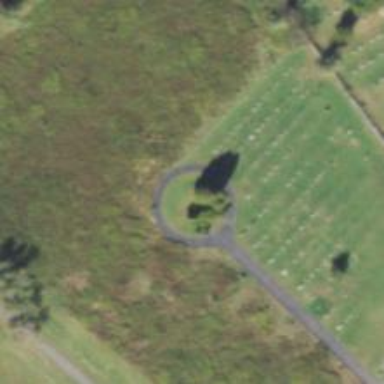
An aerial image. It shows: Cemetery or graveyard.